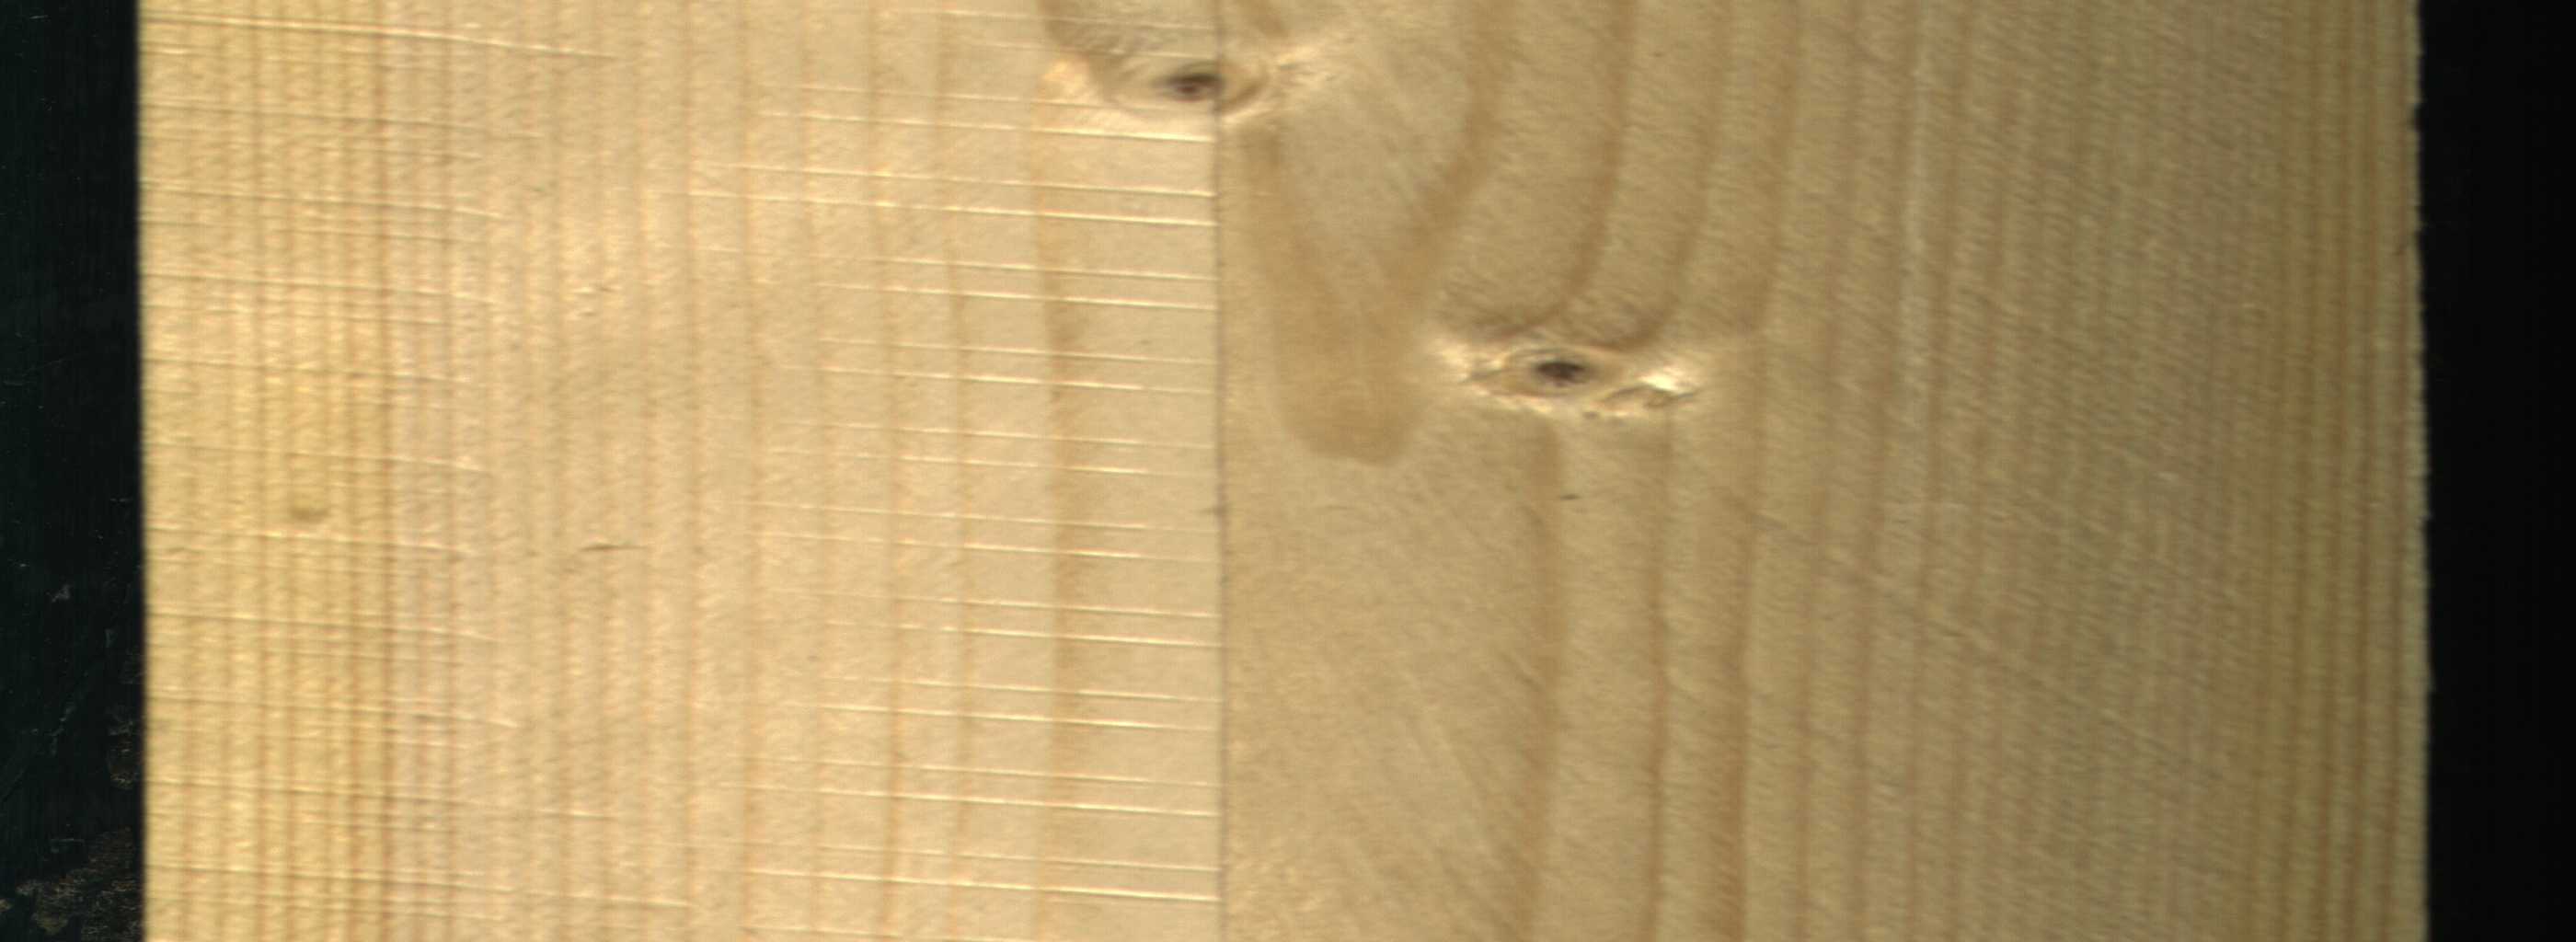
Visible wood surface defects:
Live_Knot
Live_Knot